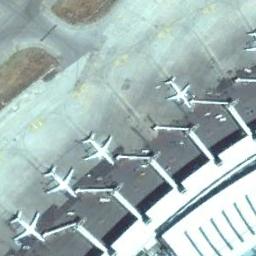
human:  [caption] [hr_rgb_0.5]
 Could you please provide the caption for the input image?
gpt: Four planes parked next to boarding bridges .

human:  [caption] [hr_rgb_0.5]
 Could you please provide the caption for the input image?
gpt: Four planes are around the terminal building .

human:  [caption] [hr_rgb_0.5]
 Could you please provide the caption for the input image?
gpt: Four white planes parked at the corresponding gates, And the roof of the airport was white .

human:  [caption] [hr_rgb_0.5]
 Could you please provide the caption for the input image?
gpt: Several planes of different sizes are neatly parked beside buildings in the airport .

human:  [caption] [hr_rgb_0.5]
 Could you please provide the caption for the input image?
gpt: Four planes are on the ground next to the building .